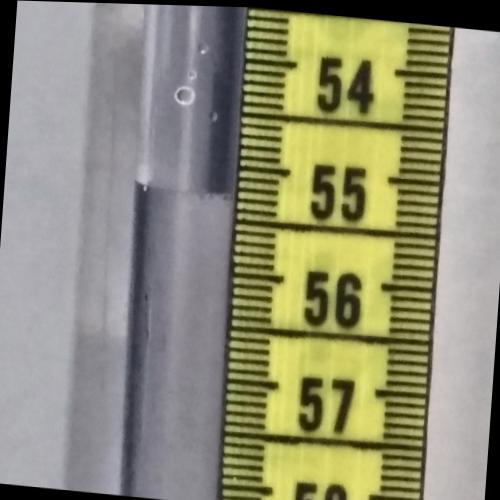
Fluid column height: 55.3 cm